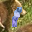
Label: 1